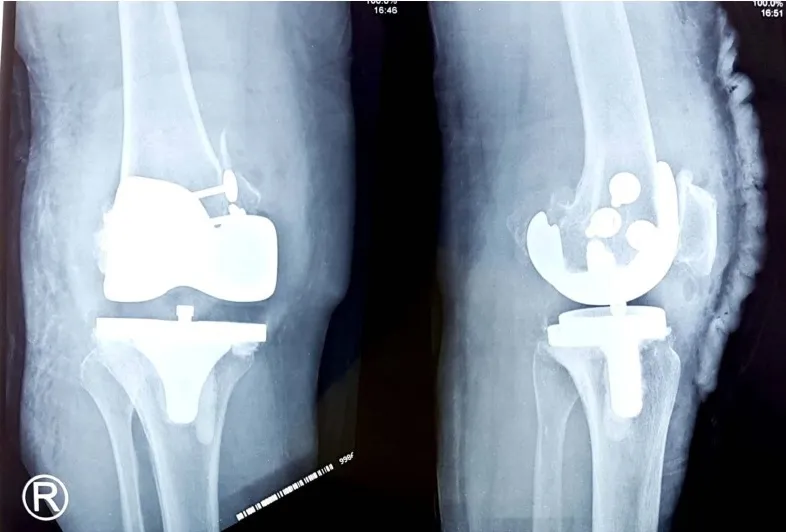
Post surgery result (source: internal documentation).
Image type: radiology (x_ray)